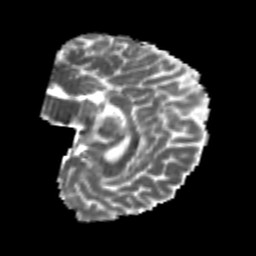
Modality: MD
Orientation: sagittal
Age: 25
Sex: female
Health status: healthy
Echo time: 0.074 s